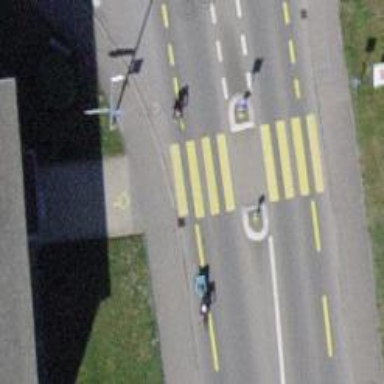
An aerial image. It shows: Marked road crossing with pedestrian island.